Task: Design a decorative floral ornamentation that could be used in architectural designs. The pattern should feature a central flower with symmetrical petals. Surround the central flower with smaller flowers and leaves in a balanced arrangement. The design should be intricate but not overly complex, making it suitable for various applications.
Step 324:
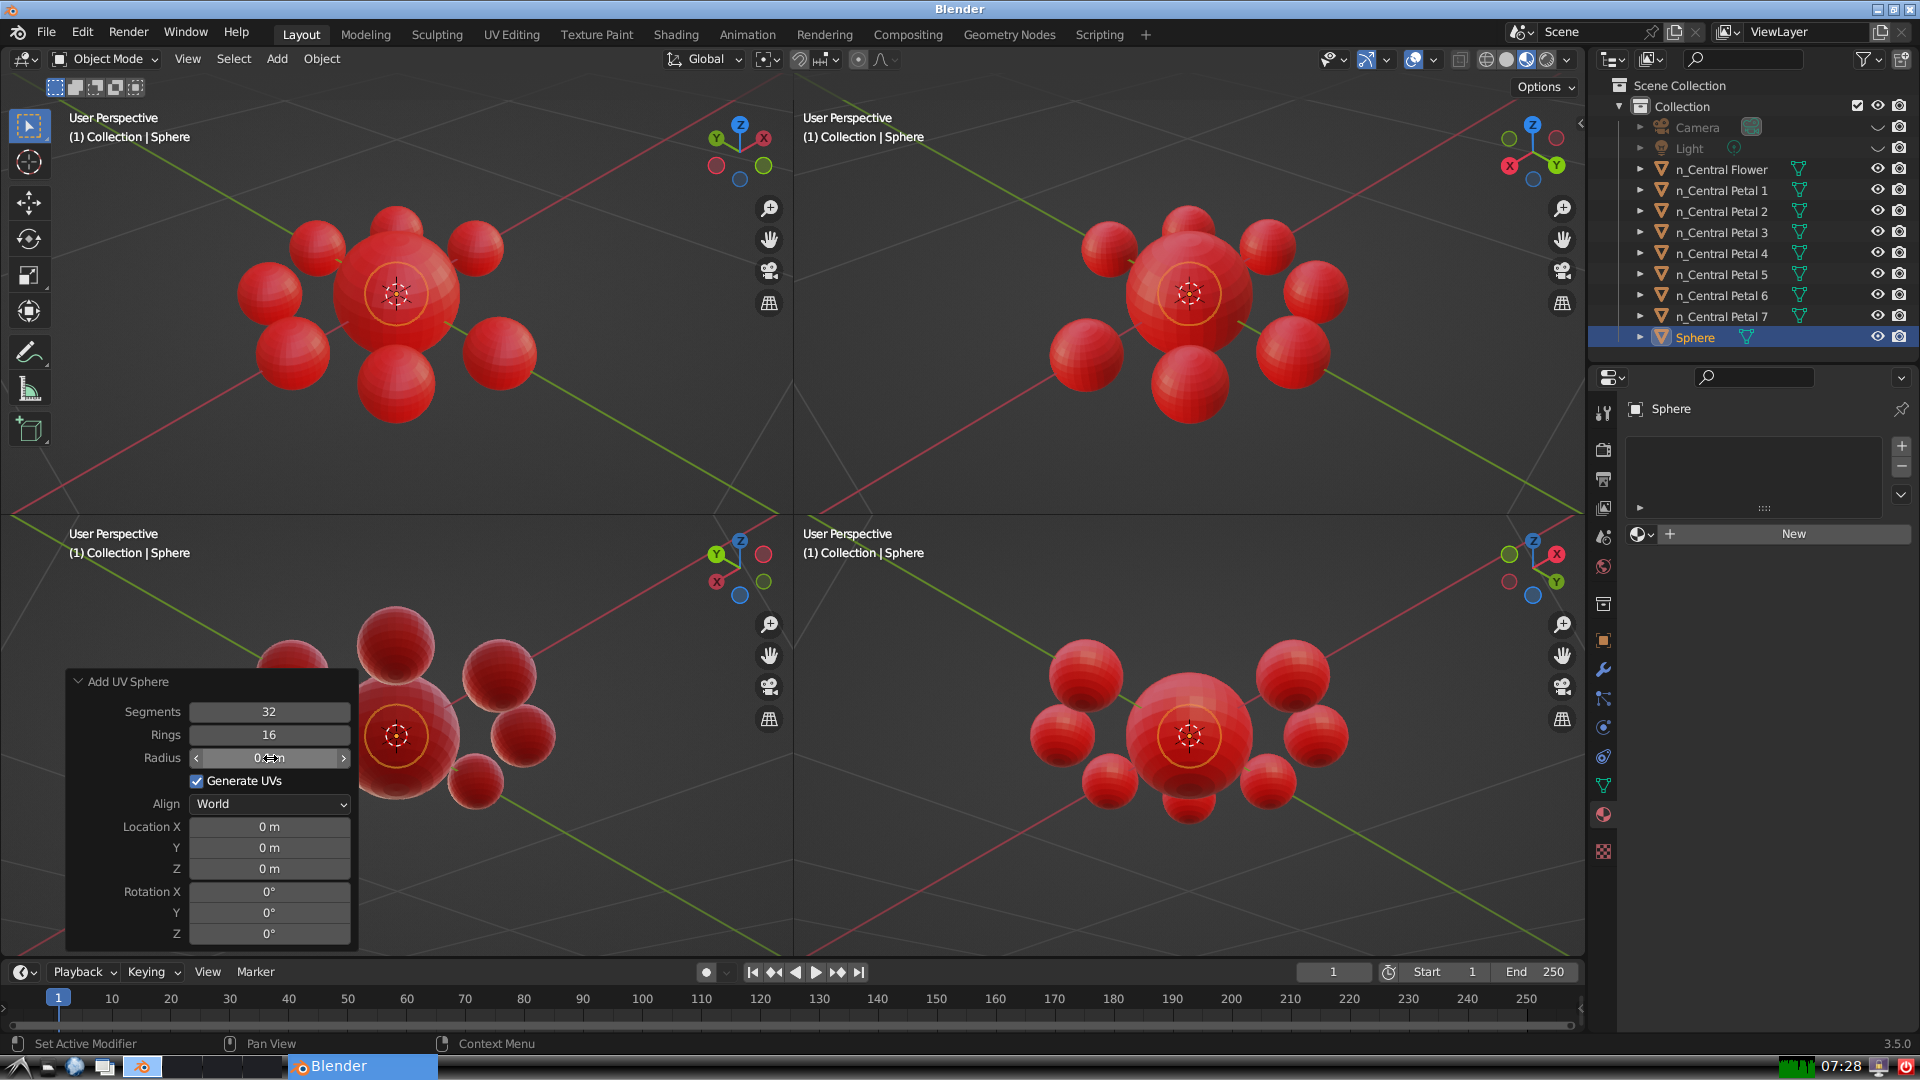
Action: click: no